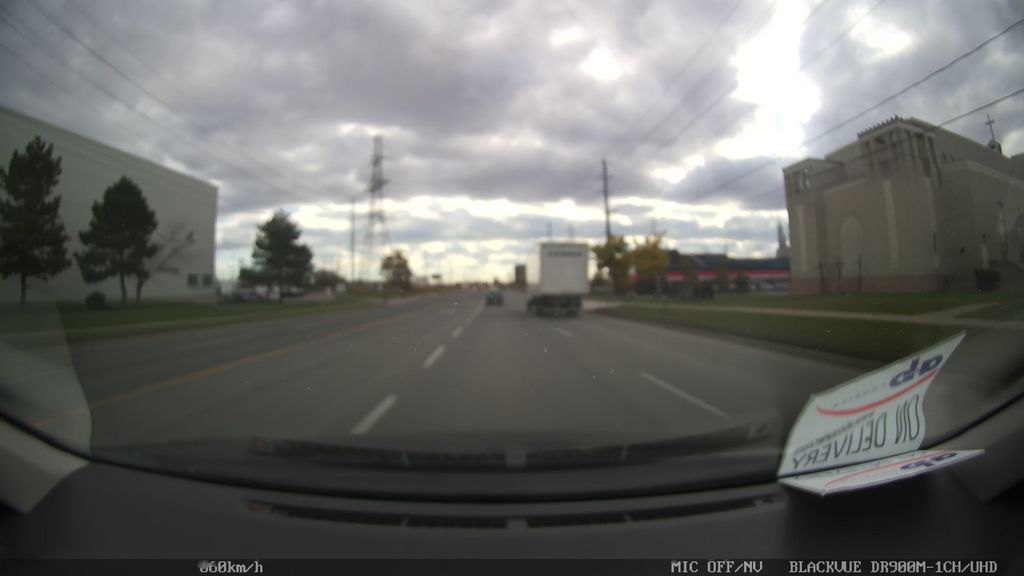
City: toronto